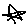
Label: star